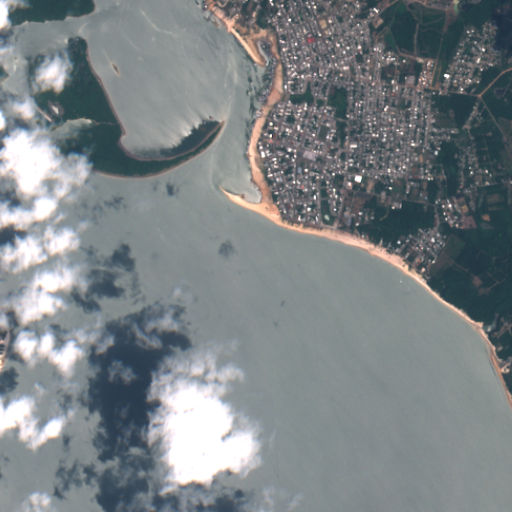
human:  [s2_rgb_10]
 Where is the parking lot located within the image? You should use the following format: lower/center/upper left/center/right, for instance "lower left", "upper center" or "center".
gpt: The parking lot is located in the upper center of the image.
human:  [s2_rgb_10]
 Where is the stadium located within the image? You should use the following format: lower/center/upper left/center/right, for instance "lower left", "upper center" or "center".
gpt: The stadium is located in the upper center of the image.
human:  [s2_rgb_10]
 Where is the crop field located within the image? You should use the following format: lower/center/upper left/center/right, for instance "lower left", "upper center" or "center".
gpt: There is no crop field in the image.